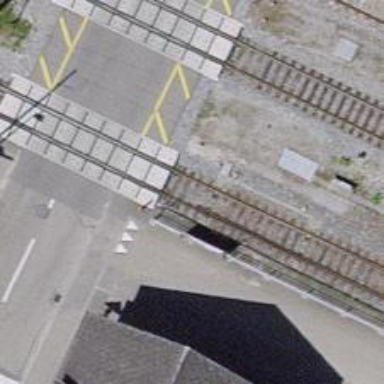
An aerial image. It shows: Railway switch.